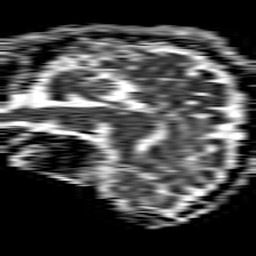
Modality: ADC
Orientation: sagittal
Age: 40
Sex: male
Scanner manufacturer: philips
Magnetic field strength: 1.5 T
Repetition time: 4.6 s
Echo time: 0.08517 s